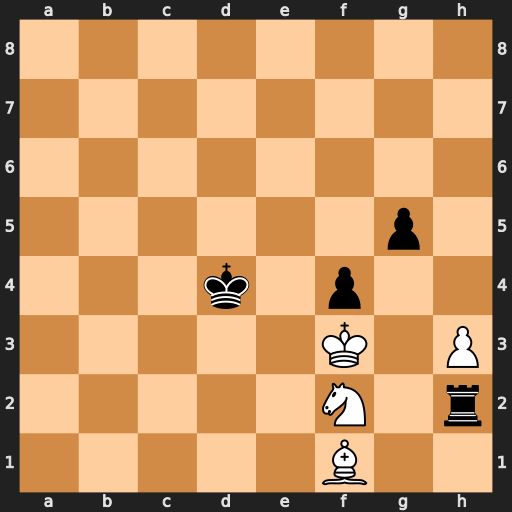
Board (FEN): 8/8/8/6p1/3k1p2/5K1P/5N1r/5B2
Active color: w
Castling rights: -
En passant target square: -
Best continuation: Bg2 Kd5 Ng4 Rxg2 Kxg2